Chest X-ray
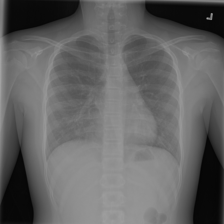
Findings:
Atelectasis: positive
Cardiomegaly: negative
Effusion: negative
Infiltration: negative
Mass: negative
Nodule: negative
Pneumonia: negative
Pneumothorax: negative
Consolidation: negative
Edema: negative
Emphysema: negative
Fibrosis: positive
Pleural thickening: negative
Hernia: negative